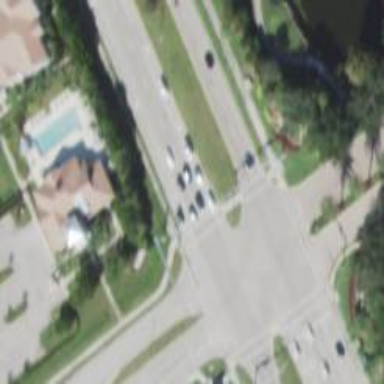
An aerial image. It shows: Traffic island located on footway.